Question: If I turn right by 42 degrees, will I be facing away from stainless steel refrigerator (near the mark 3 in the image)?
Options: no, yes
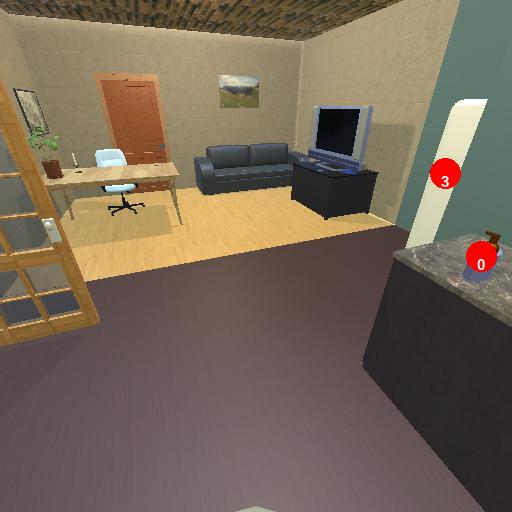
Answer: no